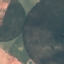
Land use / land cover: AnnualCrop